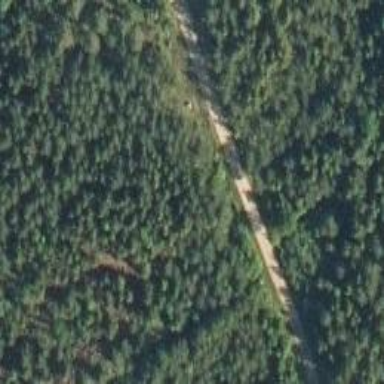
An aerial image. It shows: Culvert tunnel.